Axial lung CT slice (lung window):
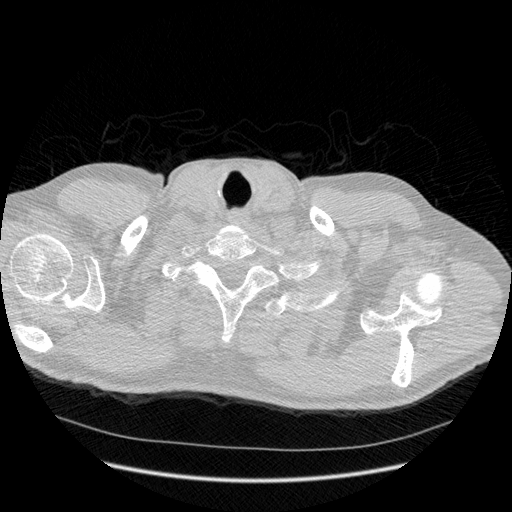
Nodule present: no